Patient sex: M
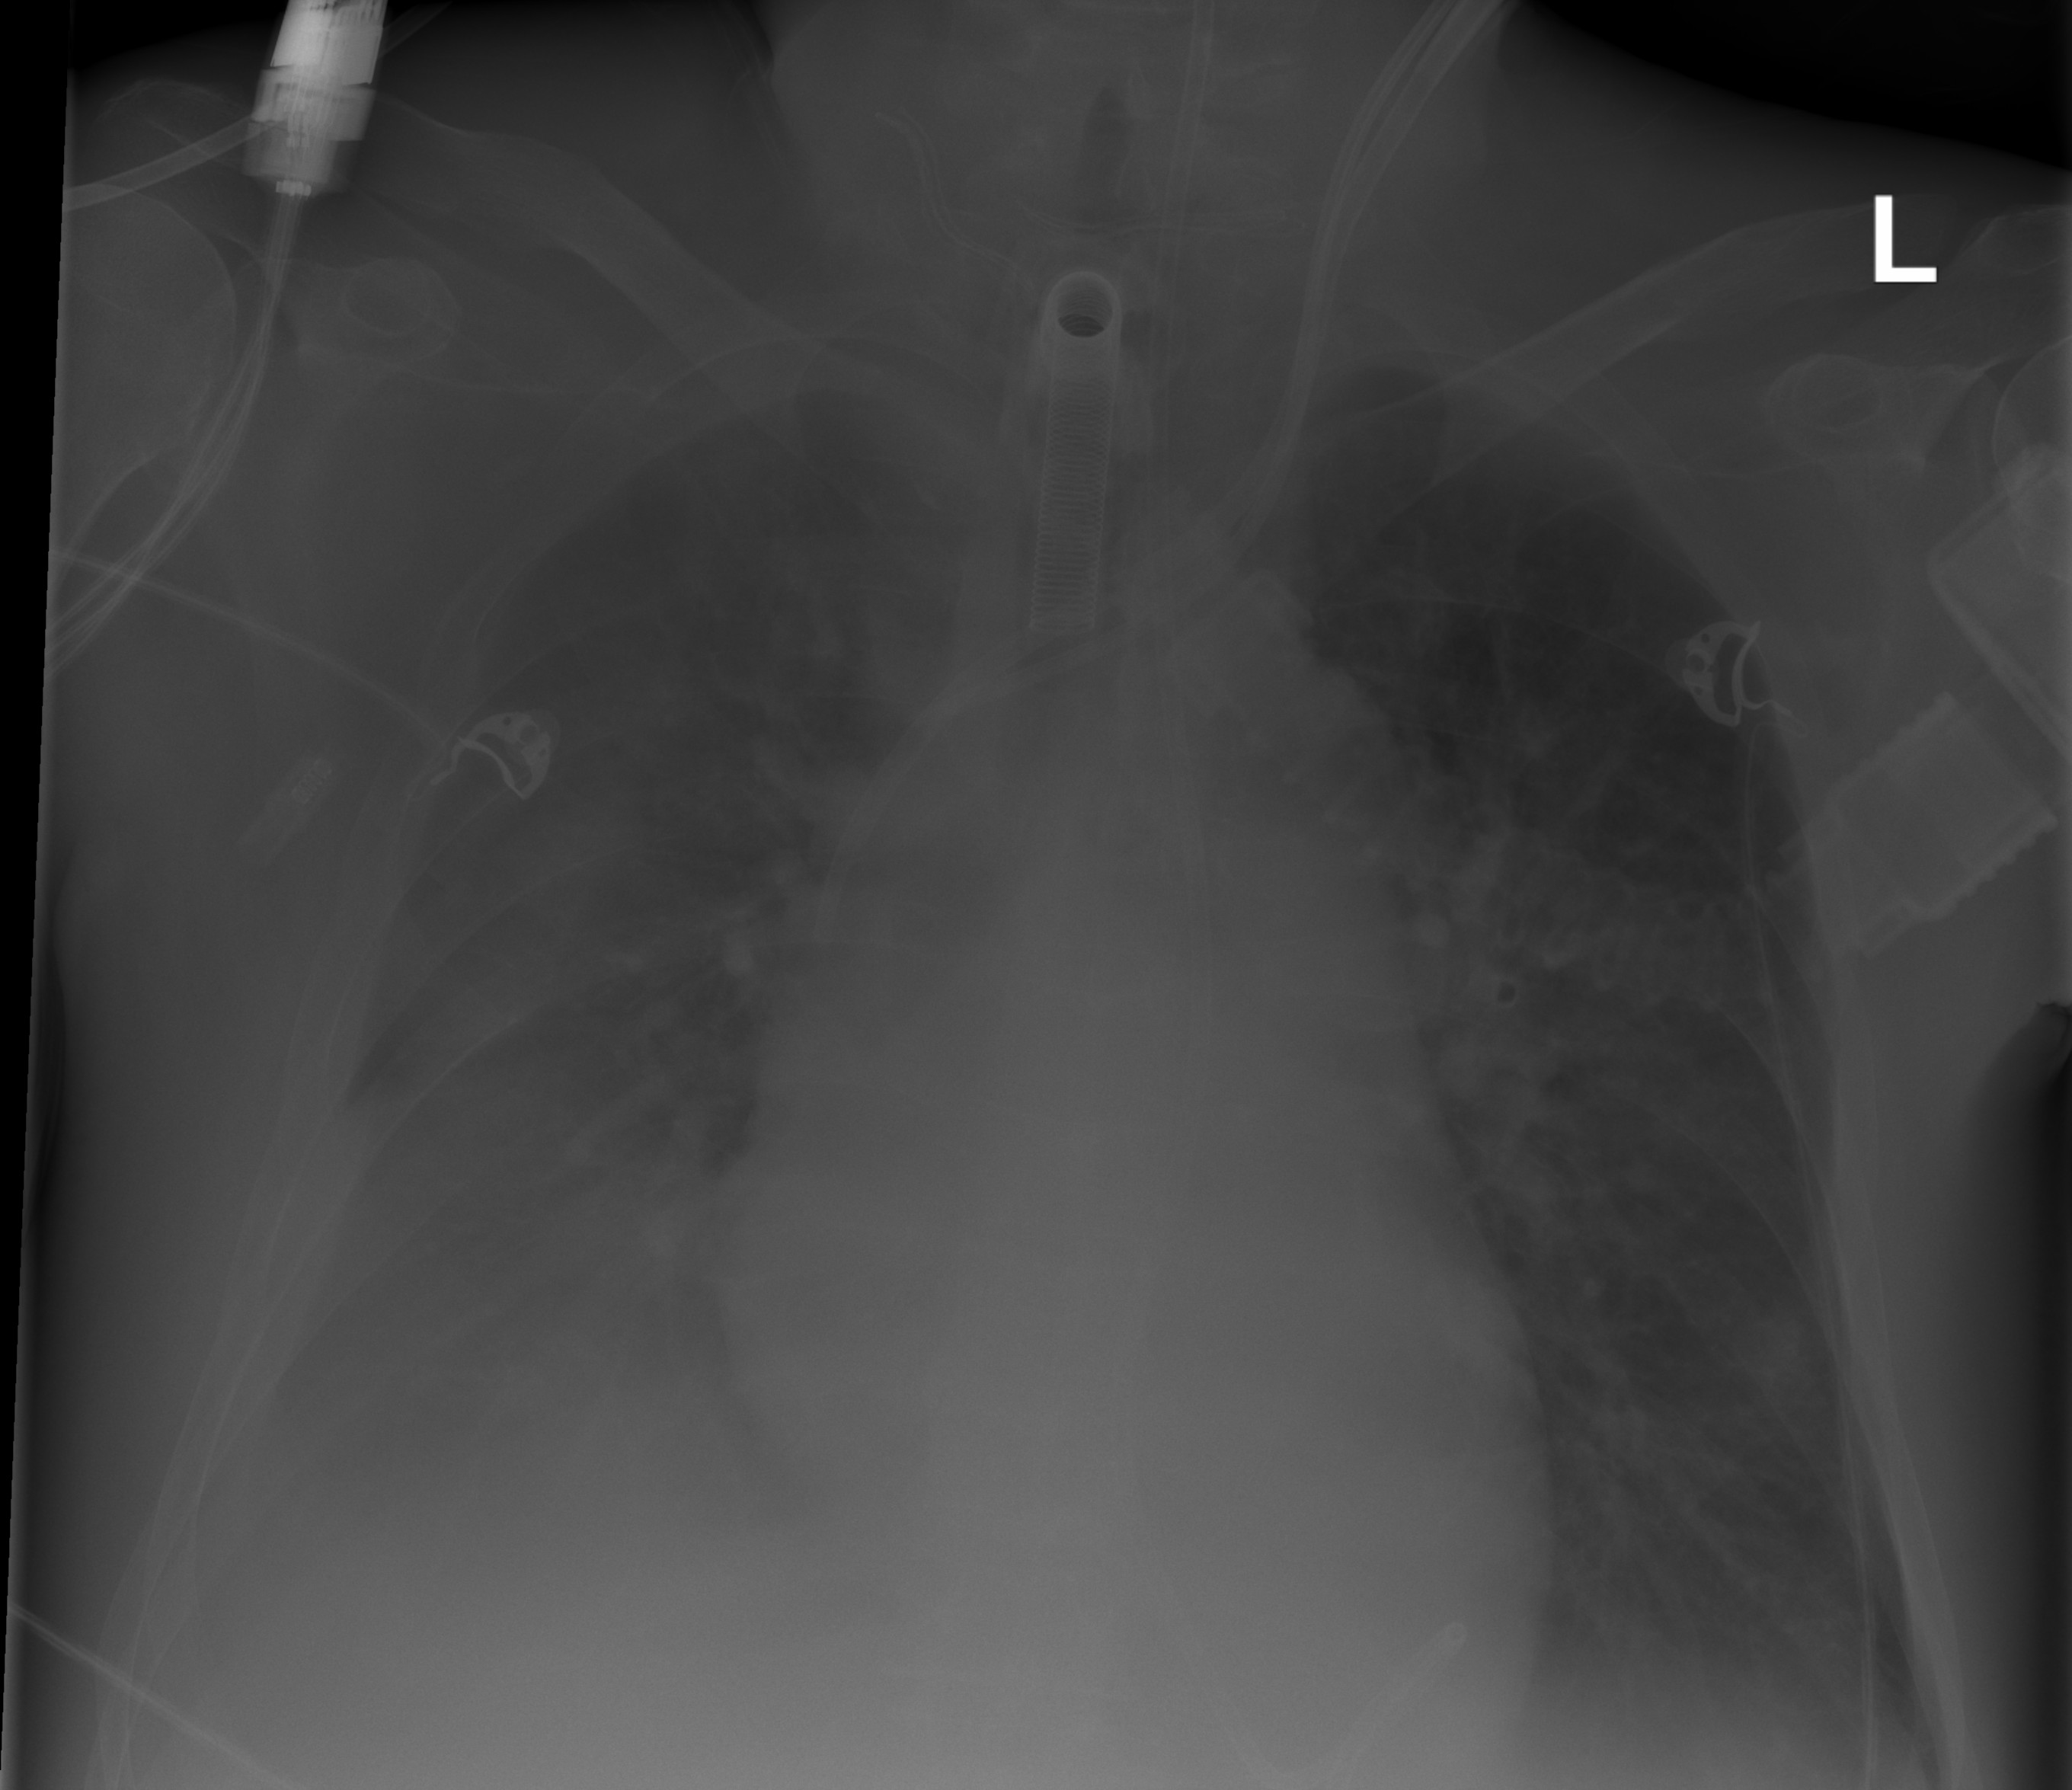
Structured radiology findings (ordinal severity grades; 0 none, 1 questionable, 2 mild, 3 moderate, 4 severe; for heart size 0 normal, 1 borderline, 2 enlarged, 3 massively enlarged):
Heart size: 0
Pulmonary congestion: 2
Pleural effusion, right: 3
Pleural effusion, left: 2
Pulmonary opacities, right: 0
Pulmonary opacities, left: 0
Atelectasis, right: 2
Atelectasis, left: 0